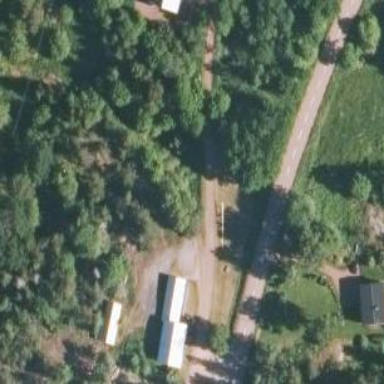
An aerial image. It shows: View of road.